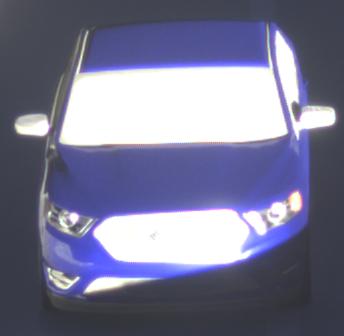
Make: Ford
Model: Taurus
Detailed model: SHO
Model produced from: 2012
Model produced until: 2019
Doors: 4
Color: blue
Road condition: dry road
Daytime: sunrise or sunset
Contrast: low contrast